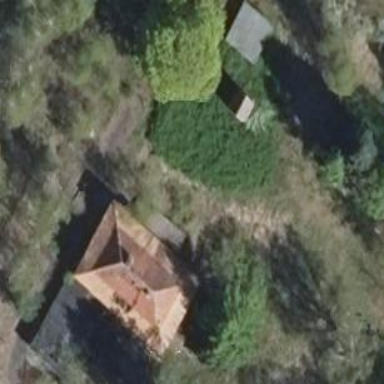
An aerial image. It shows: House with hipped roof. The roof is oriented along the building.